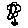
Label: flower